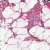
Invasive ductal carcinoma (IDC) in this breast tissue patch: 0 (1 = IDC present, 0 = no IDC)